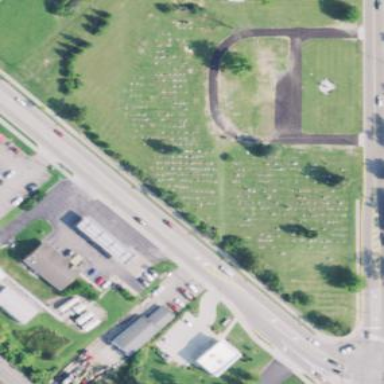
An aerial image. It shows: Cemetery.